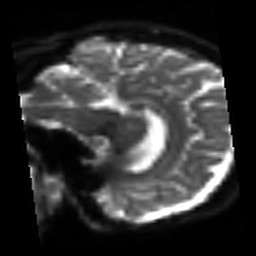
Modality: sbref
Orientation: sagittal
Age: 58
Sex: female
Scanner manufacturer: siemens
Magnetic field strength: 3 T
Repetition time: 3.2 s
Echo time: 0.081 s